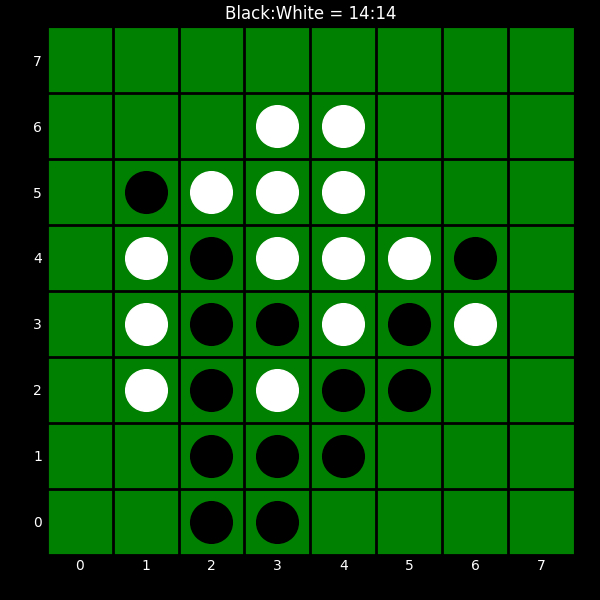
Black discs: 14
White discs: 14